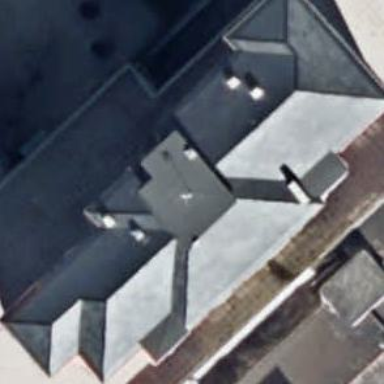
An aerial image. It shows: Part of building.